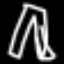
Label: pants